Interaction volume radius: 5 \u00c5
Interaction volume height: 10 \u00c5
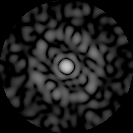
Disorder parameter: 0.8736